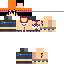
A female human skin with medium skin, wearing brown long hair dressed in a red tshirt and red shorts, featuring a closed mouth.